Question: I want to put password on that right position according to this picture.
I don't know how to put it there please advise
I use this methods to start cmd <URL>
and I use this methods to sent the command...
'''
// start process
process.Start();
// send command to its input
using (StreamWriter sw = process.StandardInput)
{
if (sw.BaseStream.CanWrite)
{
sw.WriteLine("C:\Windows\System32\runas.exe /user:xxxxxx\xxxxx "C:\xxxx\xxx.exe"");
sw.WriteLine("password");
Console.ReadKey();
}
}
//wait
process.WaitForExit();
'''

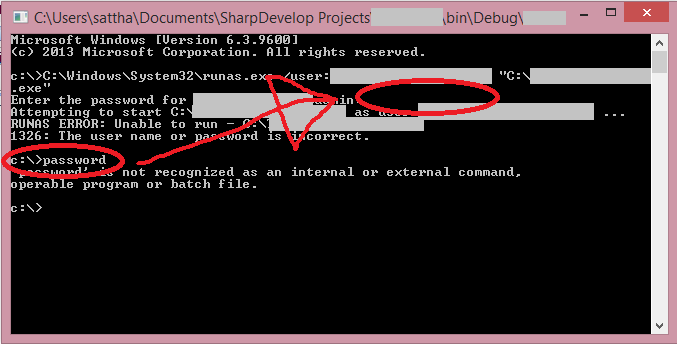
Answer: You can supply the <URL> to run the exe under different credentials
Pay attention to the password that needs to be a <URL>
'''
process.StartInfo.UserName ="username";
process.StartInfo.Domain = "domain";
process.StartInfo.FileName = "YourExeFile.exe";
process.StartInfo.WorkingDirectory = @"c:\path\where\exe\is";
process.StartInfo.UseShellExecute = false;
// password
char[] chars = "password".ToCharArray();
// Instantiate a new secure string.
fixed(char* pChars = chars)
{
process.StartInfo.Password = new SecureString(pChars, chars.Length);
}
process.Start();
'''
With this there is no need to use runas and fiddle with error prone input and outputstream handling.